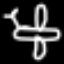
Label: airplane